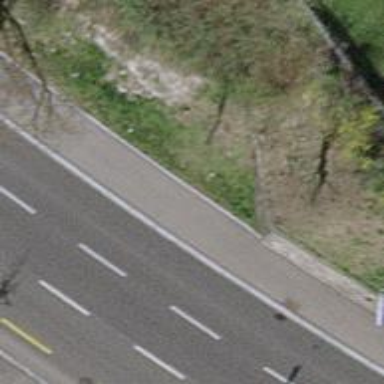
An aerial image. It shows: Asphalt cycleway with sidewalk.